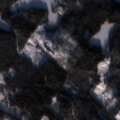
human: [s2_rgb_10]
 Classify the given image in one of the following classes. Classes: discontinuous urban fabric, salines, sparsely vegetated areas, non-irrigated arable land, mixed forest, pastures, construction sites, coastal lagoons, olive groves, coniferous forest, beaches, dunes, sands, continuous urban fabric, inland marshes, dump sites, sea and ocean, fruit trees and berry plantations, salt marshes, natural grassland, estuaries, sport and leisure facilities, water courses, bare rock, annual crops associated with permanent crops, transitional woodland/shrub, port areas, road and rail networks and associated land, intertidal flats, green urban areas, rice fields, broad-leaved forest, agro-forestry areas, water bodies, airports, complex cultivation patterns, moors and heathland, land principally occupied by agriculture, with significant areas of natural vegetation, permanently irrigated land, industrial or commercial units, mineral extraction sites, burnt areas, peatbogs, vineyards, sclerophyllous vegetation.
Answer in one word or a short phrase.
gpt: land principally occupied by agriculture, with significant areas of natural vegetation, coniferous forest, mixed forest, transitional woodland/shrub, water bodies